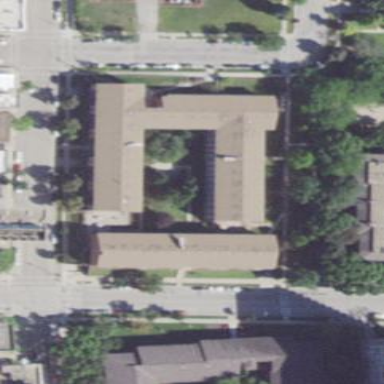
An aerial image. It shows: Building consisting of apartments.